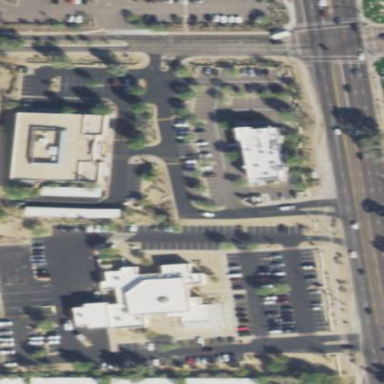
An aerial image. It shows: Government office related to transportation.